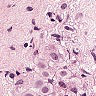
Metastatic tissue present: yes